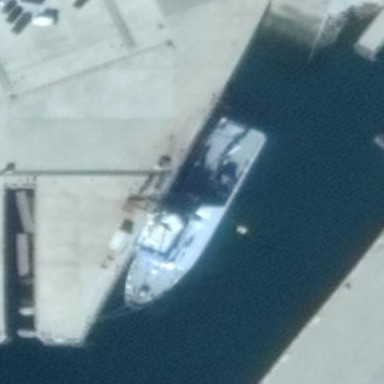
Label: civil